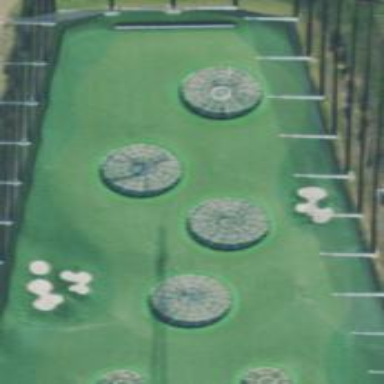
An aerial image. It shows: Grassy area used as driving range for golf.